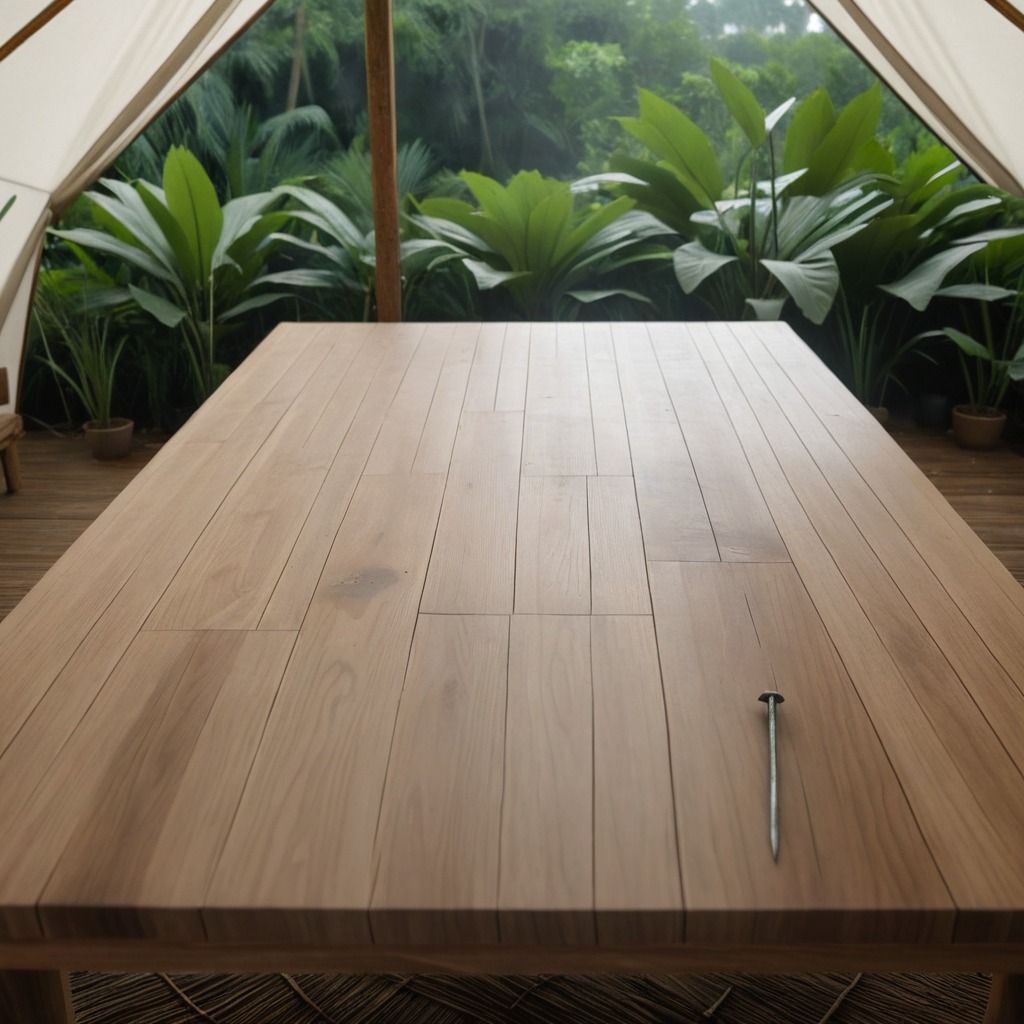
A iron nail is lying on a clean wooden table inside a jungle field workshop tent humid ambient light worn but.